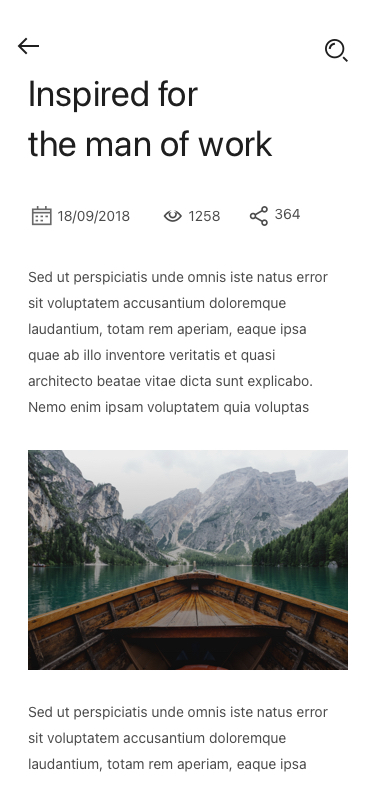
Text in this UI design:
Inspired for
the man of work
Sed ut perspiciatis unde omnis iste natus error
sit voluptatem accusantium doloremque
laudantium, totam rem aperiam, eaque ipsa
quae ab illo inventore veritatis et quasi
architecto beatae vitae dicta sunt explicabo.
Nemo enim ipsam voluptatem quia voluptas
Sed ut perspiciatis unde omnis iste natus error
sit voluptatem accusantium doloremque
laudantium, totam rem aperiam, eaque ipsa
1258
18/09/2018
364